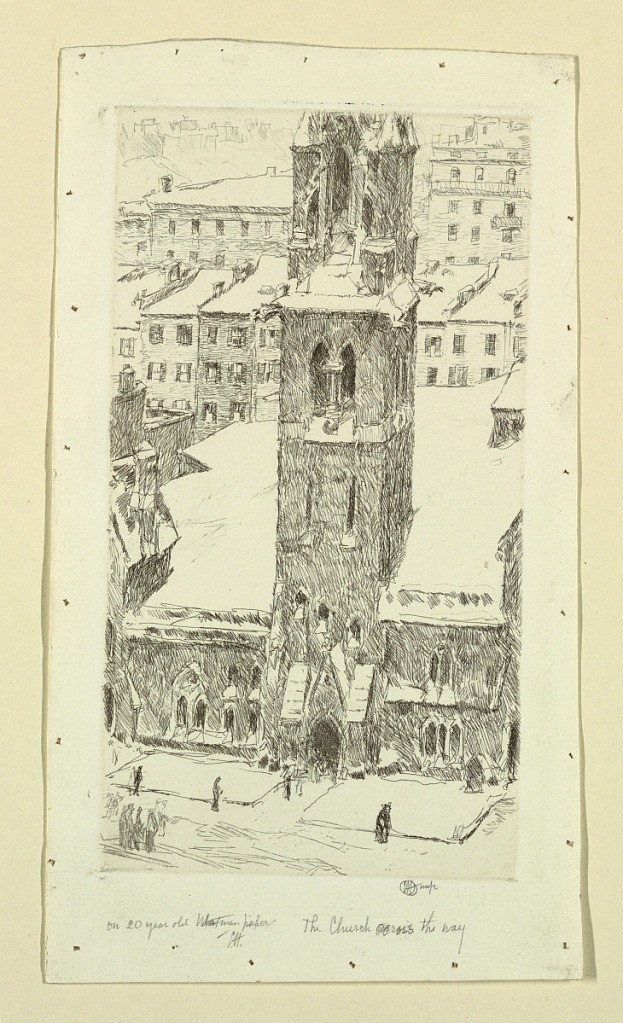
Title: The Church Across the Way
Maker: Childe Hassam, American, 1859–1935
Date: January 1916
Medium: Etching on wove paper
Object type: Print
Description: View from above of a large stone church with a spire, whose steeple protrudes above the top of the composition.